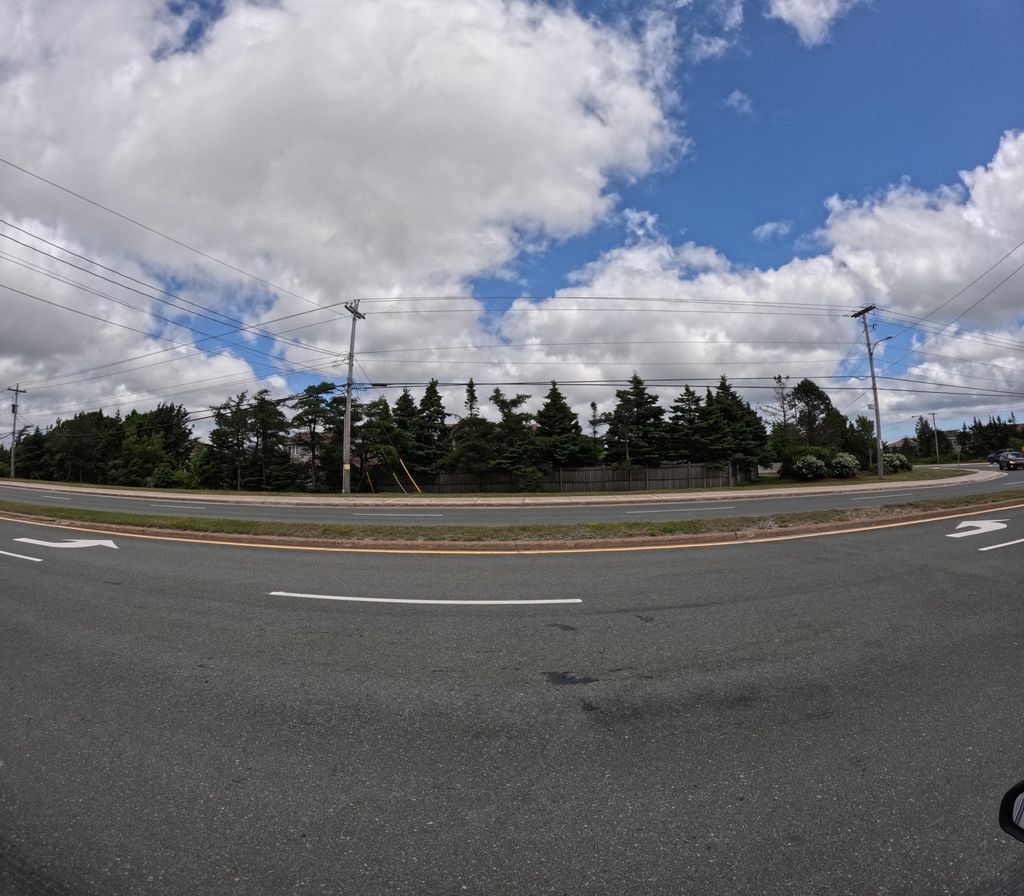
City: st_johns